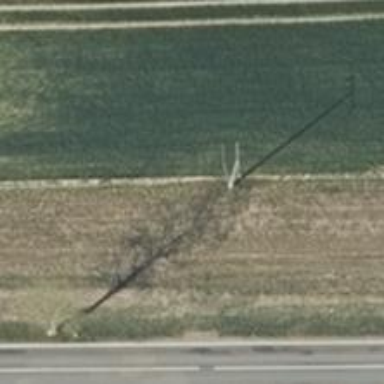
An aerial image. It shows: Power pole.